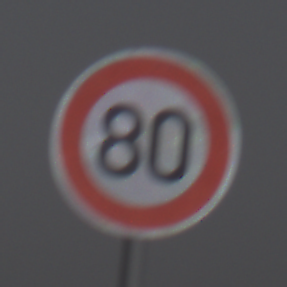
Verkehrszeichen: Geschwindigkeit80
Umgebung: Outdoor, Nature
Tageszeit: MorningAfternoon
Wetter: PartlyCloudy
Licht: Natural
Jahreszeit: NotSpecified
Kontrast: MediumContrast